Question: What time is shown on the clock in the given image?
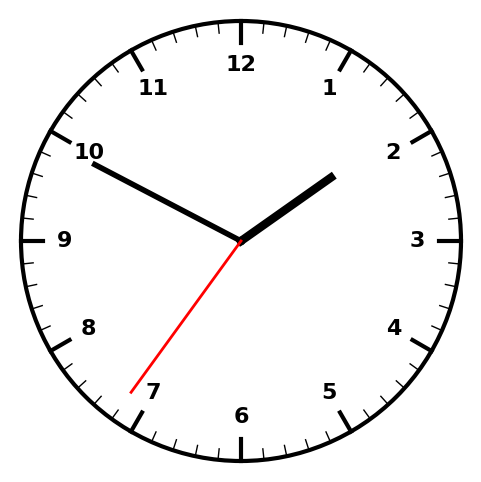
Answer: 01:49:36